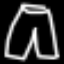
Label: pants